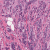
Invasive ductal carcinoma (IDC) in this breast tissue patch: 1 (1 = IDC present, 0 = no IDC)